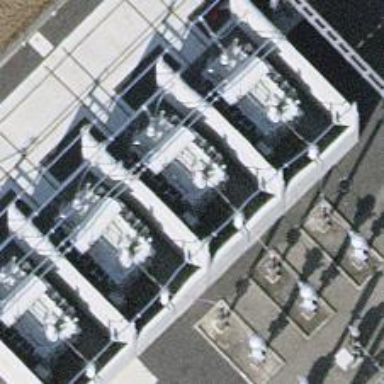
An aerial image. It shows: Outdoor transformer.